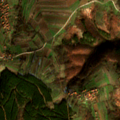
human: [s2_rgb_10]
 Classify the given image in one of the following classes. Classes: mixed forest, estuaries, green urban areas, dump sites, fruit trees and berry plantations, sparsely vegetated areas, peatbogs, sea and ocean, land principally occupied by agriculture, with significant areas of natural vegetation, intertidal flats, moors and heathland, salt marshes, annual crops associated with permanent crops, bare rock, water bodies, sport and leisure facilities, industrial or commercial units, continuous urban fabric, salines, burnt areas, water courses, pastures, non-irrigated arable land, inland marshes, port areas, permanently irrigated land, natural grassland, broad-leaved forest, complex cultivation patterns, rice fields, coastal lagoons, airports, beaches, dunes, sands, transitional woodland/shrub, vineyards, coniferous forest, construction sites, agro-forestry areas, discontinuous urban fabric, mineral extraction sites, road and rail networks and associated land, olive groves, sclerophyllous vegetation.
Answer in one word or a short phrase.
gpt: complex cultivation patterns, land principally occupied by agriculture, with significant areas of natural vegetation, broad-leaved forest, coniferous forest